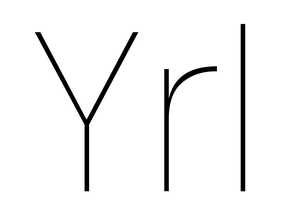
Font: Poppins-Thin